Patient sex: M
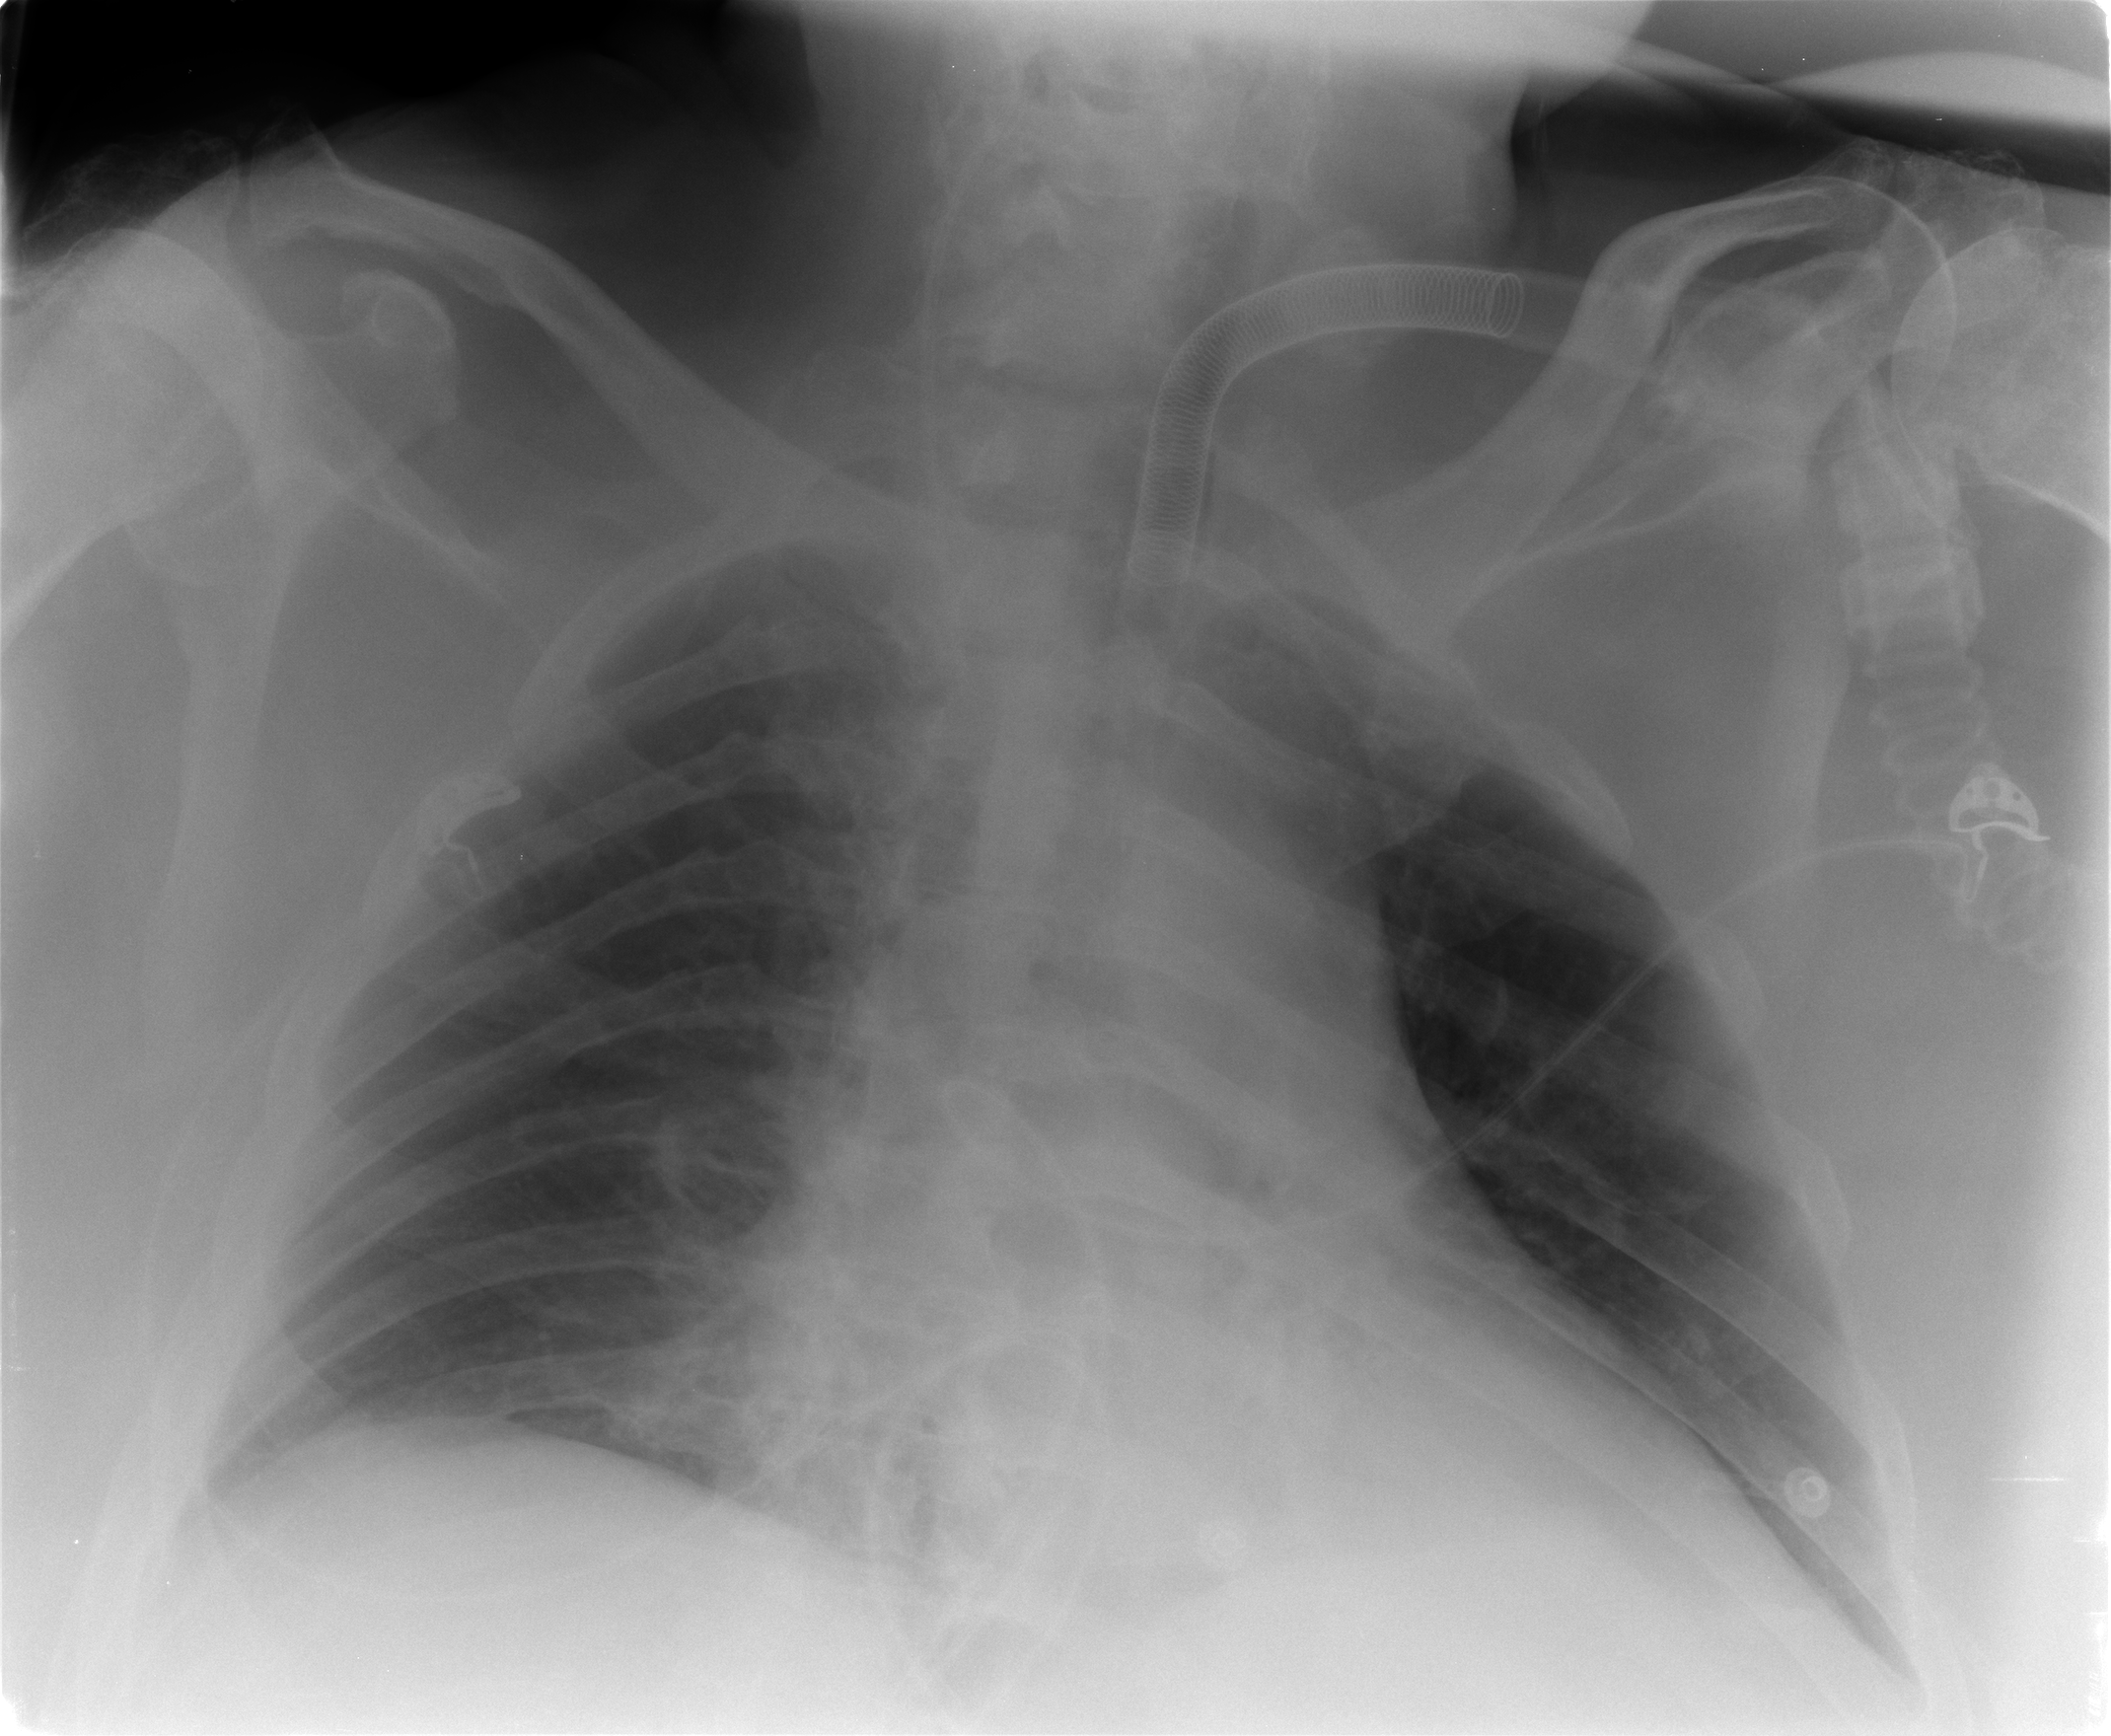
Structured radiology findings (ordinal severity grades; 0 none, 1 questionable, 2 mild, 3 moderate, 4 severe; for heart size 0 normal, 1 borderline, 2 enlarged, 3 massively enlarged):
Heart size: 2
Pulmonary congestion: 1
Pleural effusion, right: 0
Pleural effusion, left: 1
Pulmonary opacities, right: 1
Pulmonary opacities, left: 0
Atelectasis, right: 2
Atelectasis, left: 2